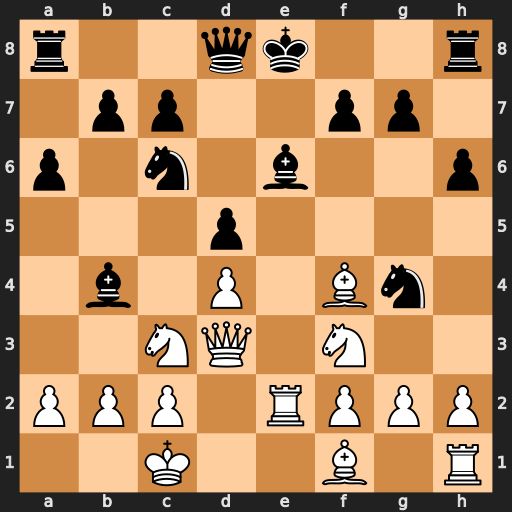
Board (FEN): r2qk2r/1pp2pp1/p1n1b2p/3p4/1b1P1Bn1/2NQ1N2/PPP1RPPP/2K2B1R
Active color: w
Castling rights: kq
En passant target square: -
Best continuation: Rxe6+ fxe6 Qg6+